Question: I am making an application on windows forms application. It is called a artgenerator.
The meaning of this application is that everytime that I click on a button for example button "ellipse" that an ellipse will be drawn on the form. Now everything is going smooth untill I press all three buttons after eachother. Then the application is combining all figures into 1. And that's not what I want. Also after I draw 1 ellipse, square or line and I press the same button again the graphic dissapear and a new one appear. How to fix these problems?
I will send my code down below:
'''
using System;
using System.Collections.Generic;
using System.ComponentModel;
using System.Data;
using System.Drawing;
using System.Linq;
using System.Text;
using System.Threading.Tasks;
using System.Windows.Forms;
namespace Kunstgenerator
{
public partial class Form1 : Form
{
bool TekenCirkel = false;
bool TekenRechthoek = false;
bool TekenLijn = false;
public Form1()
{
InitializeComponent();
}
private void button4_Click(object sender, EventArgs e)
{
pictureBox1.Hide();
}
private void btnCirkel_Click(object sender, EventArgs e)
{
TekenCirkel = true;
pictureBox1.Show();
pictureBox1.Refresh();
}
private void btnRechthoek_Click(object sender, EventArgs e)
{
TekenRechthoek = true;
pictureBox1.Show();
pictureBox1.Refresh();
}
private void btnLijn_Click(object sender, EventArgs e)
{
TekenLijn = true;
pictureBox1.Refresh();
pictureBox1.Show();
}
private void pictureBox1_Resize(object sender, EventArgs e)
{
Refresh();
}
private void pictureBox1_Paint(object sender, PaintEventArgs e)
{
// Er wordt een Random aangemaakt.
Random random = new Random();
// Breedte en hoogte wordt aangemaakt en verwezen naar zichzelf.
// Hier wordt de Random gebruikt om een willekeurige hoogte en breedte te maken.
int width = random.Next(this.Width);
int height = random.Next(this.Height);
// Primaire kleuren Rood, Geel, Blauw worden hier aangemaakt.
// Door de Random is de kleuren willekeurig. Er wordt een kleur uitgekozen tussen 1 en 255
int r = random.Next(255);
int g = random.Next(255);
int b = random.Next(255);
if (TekenRechthoek)
{
Graphics graphics = e.Graphics;
if (random.Next(2) == 0)
{
graphics.FillRectangle(new SolidBrush(Color.FromArgb(r, g, b)), width, height, width, height);
}
else
{
graphics.DrawRectangle(new Pen(new SolidBrush(Color.FromArgb(r, g, b))), width, height, width, height);
}
}
if (TekenLijn)
{
Graphics graphics = e.Graphics;
graphics.DrawLine(new Pen(new SolidBrush(Color.FromArgb(r, g, b))), width, height, width, 100);
}
if (TekenCirkel)
{
Graphics graphics = e.Graphics;
if (random.Next(2) == 0)
{
graphics.FillEllipse(new SolidBrush(Color.FromArgb(r, g, b)), width, height, width, height);
}
else
{
graphics.DrawEllipse(new Pen(new SolidBrush(Color.FromArgb(r, g, b))), width, height, width, height);
}
}
}
}
}
'''
This is all the code. I put also a picture here below to show you guys what I mean with combining graphics.

One other thing. Because my size and location of the graphics are all random they all dissapear (half-ish) from the screen. Is this fixable or is this part of the random-ness?
Thanks in advance
Btw I am a beginner in programming
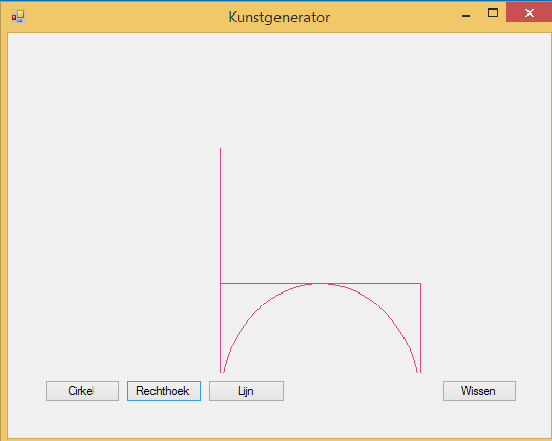
Answer: Change your if statement to this:
'''
if (TekenRechthoek)
{
}
else if ( TekenLijn )
{
}
else if ( TekenCirkel )
{
}
'''